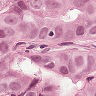
Metastatic tissue present: yes